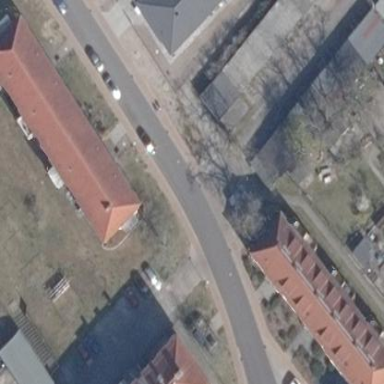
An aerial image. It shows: Hipped roof on residential building.